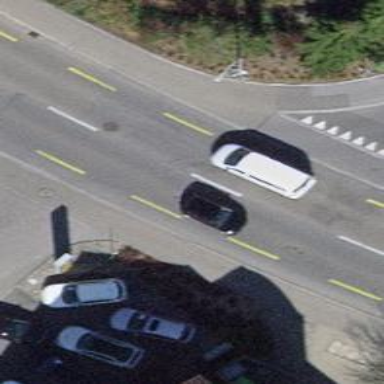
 featuring lane for cyclists on both sides."